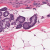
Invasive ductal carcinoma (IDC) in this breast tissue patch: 0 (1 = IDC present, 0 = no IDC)